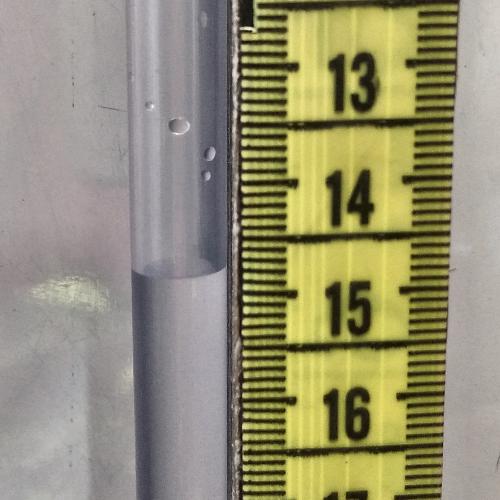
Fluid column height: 14.8 cm